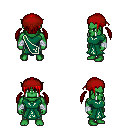
a pixel art fantasy rpg character, male body template, orc, green skin, sash dress, teal pants, red twin-tailed hairstyle, red bandana, white cloth bandages, four views (front, back, left, right), 2x2 character sprite sheet, small pixel art, hard edges, no anti-aliasing